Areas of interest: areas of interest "Stellar Melody Neighborhood Center"
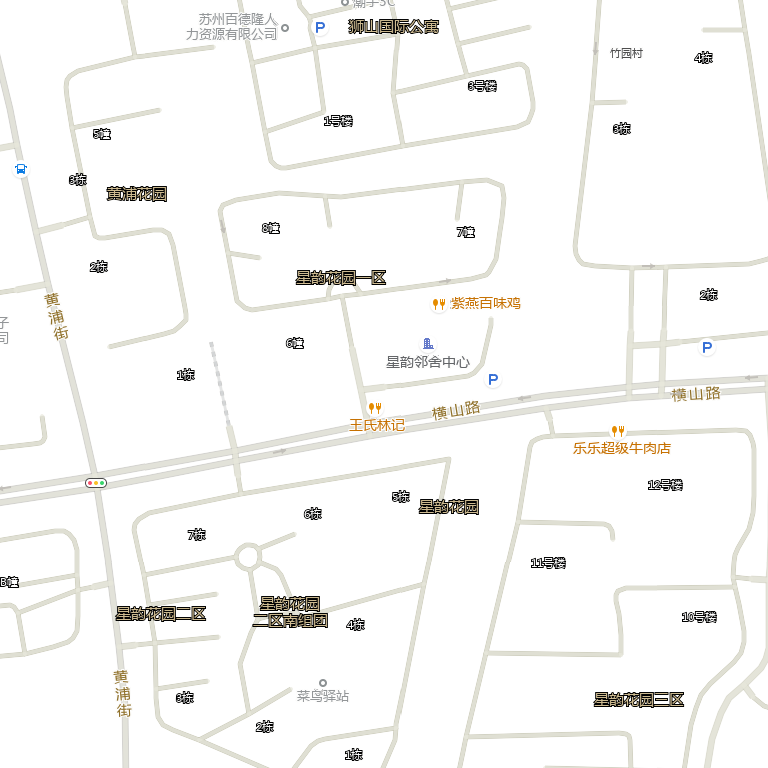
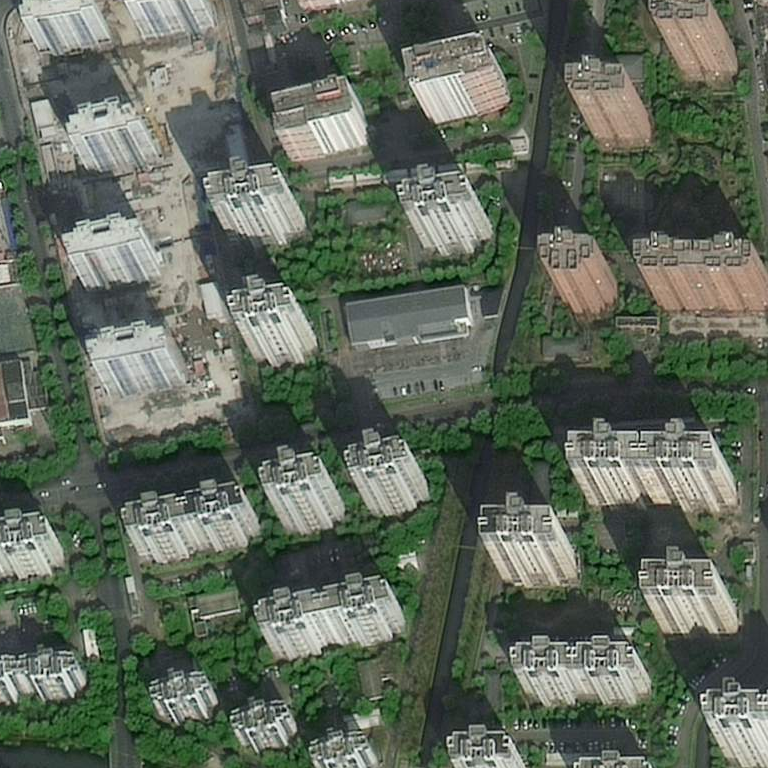